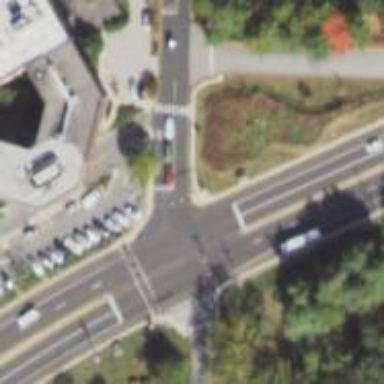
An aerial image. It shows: Marked crossing on the road.